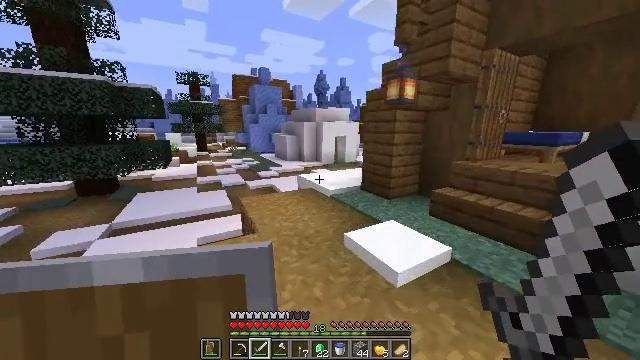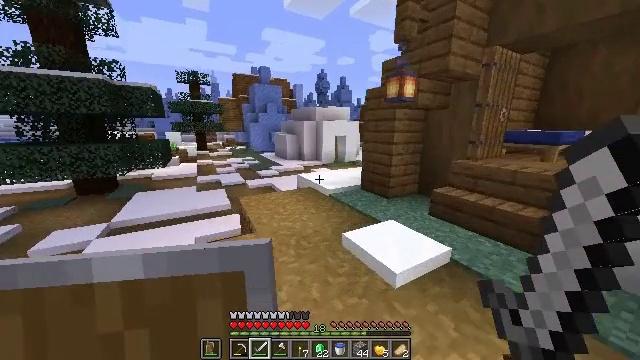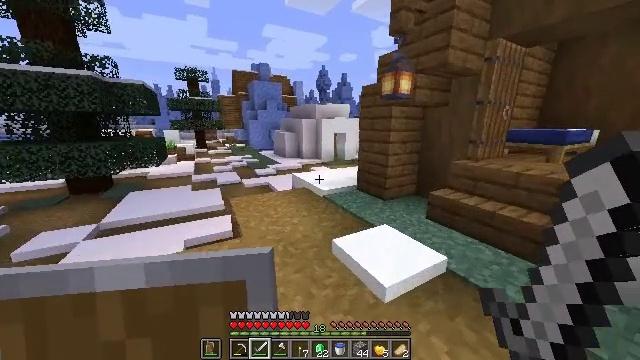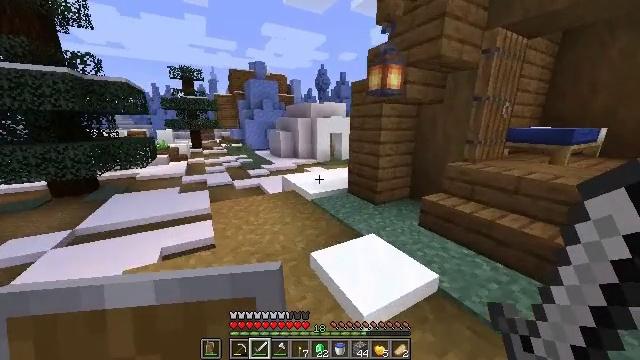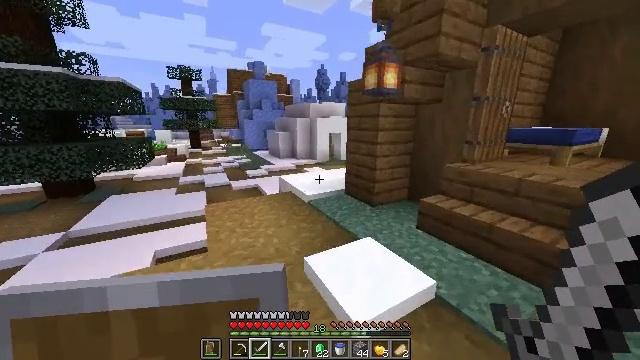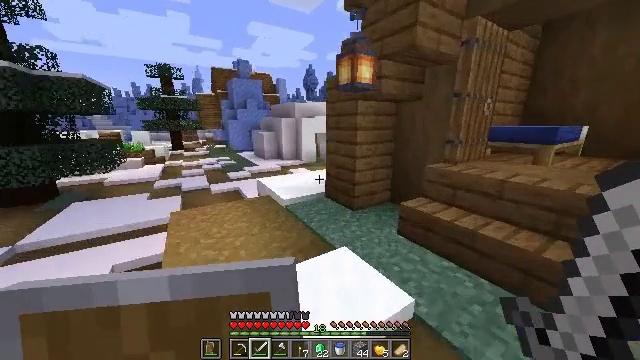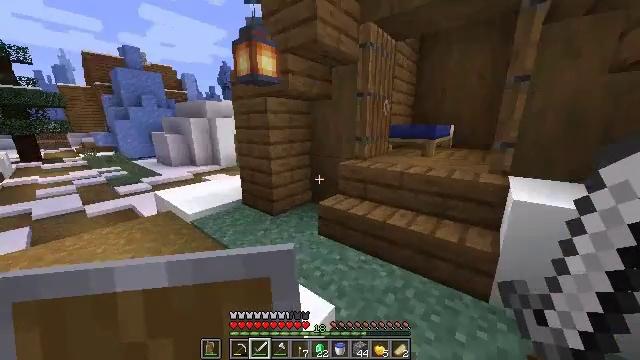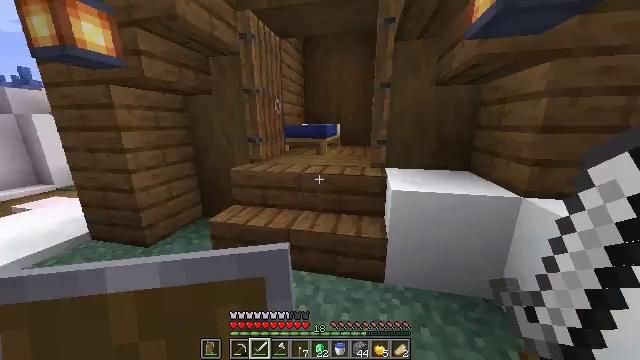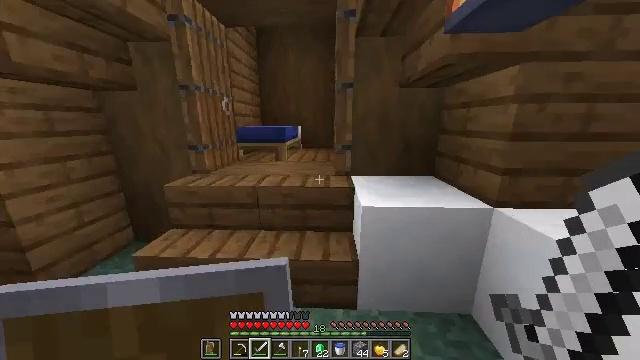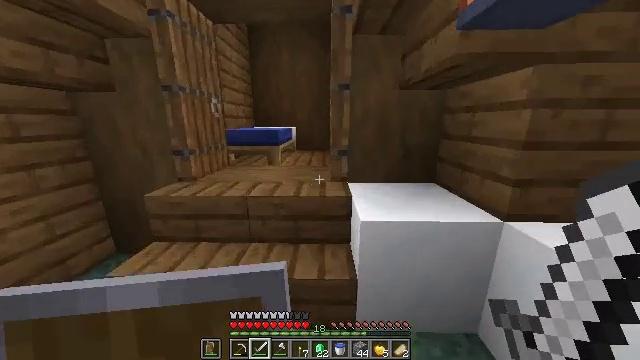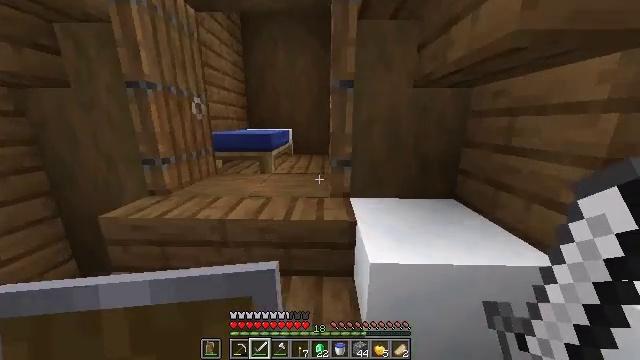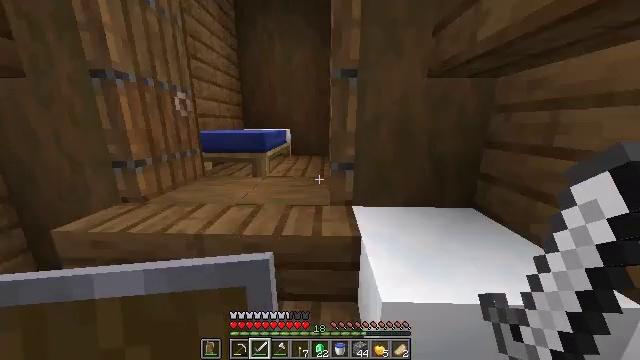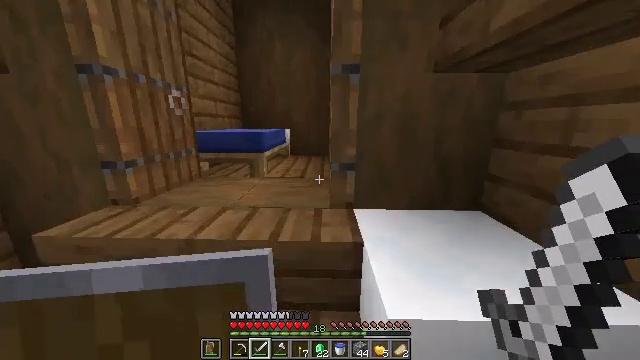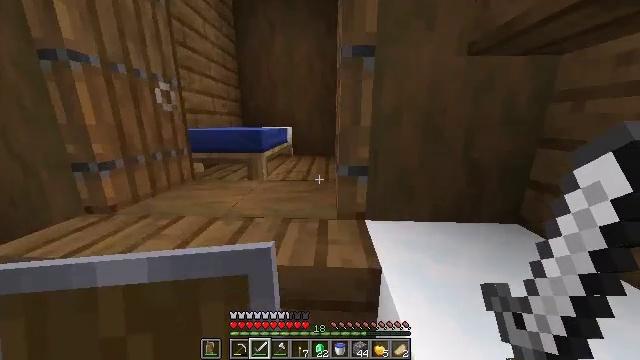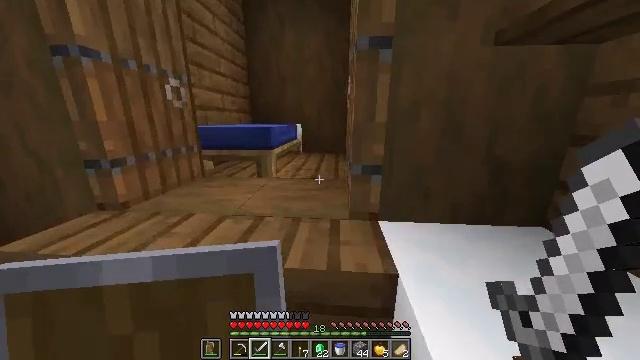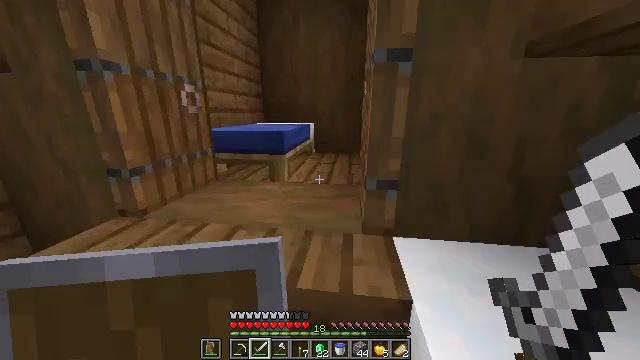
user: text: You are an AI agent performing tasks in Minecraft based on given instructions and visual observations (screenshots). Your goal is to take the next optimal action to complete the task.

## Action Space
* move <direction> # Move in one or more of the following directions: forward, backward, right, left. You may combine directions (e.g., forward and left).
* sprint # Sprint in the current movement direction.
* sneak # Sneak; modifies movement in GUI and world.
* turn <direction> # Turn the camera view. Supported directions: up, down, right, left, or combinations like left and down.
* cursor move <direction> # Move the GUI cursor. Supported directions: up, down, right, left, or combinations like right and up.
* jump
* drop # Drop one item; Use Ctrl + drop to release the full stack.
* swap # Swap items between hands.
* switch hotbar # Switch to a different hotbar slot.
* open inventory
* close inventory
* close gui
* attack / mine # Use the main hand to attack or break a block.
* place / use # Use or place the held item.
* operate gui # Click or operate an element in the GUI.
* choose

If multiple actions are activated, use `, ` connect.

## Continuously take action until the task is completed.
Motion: motion action
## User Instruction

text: Dismantle the blue bed.
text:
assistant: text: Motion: move forward and move right, sprint
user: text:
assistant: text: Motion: move forward and move right, sprint
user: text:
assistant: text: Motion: move forward and move right, sprint
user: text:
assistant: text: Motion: move forward and move right, sprint
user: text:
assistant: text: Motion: move forward and move right, sprint, turn right
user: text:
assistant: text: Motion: move forward and move right, sprint, turn right
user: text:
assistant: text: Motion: move forward, sprint, turn right
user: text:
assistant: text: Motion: move forward, sprint, turn right
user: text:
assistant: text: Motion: move forward, sprint, turn right
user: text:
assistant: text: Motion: move forward, sprint
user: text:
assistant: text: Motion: move forward, sprint
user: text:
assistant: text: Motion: move forward, sprint
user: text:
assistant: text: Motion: move forward, turn left
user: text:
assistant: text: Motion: move forward, turn left
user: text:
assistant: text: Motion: move forward, turn left and down
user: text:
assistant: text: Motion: move forward and move left
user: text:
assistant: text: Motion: move forward and move left
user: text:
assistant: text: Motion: move forward and move left
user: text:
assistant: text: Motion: move forward, turn down
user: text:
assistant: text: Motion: move forward
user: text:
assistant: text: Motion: move forward
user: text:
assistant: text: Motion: move forward, turn down
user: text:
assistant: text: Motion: move forward, turn left and down
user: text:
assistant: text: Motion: move forward, turn left and down
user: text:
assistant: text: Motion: move forward, turn left and down, use / place
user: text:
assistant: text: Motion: turn left and down, use / place
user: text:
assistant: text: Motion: turn down, use / place
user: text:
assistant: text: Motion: no_op
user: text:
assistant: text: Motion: no_op
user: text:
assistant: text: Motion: no_op